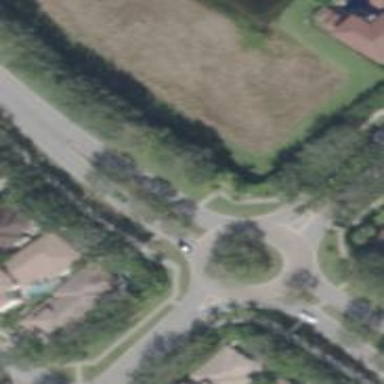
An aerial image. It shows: Residential road.